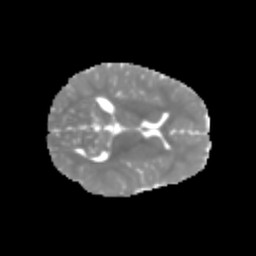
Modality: MD
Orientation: axial
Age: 6
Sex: male
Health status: healthy